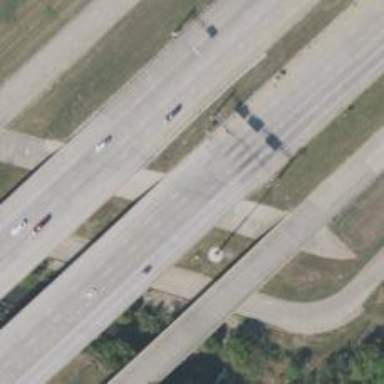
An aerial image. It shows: Bridge over motorway.